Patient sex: F
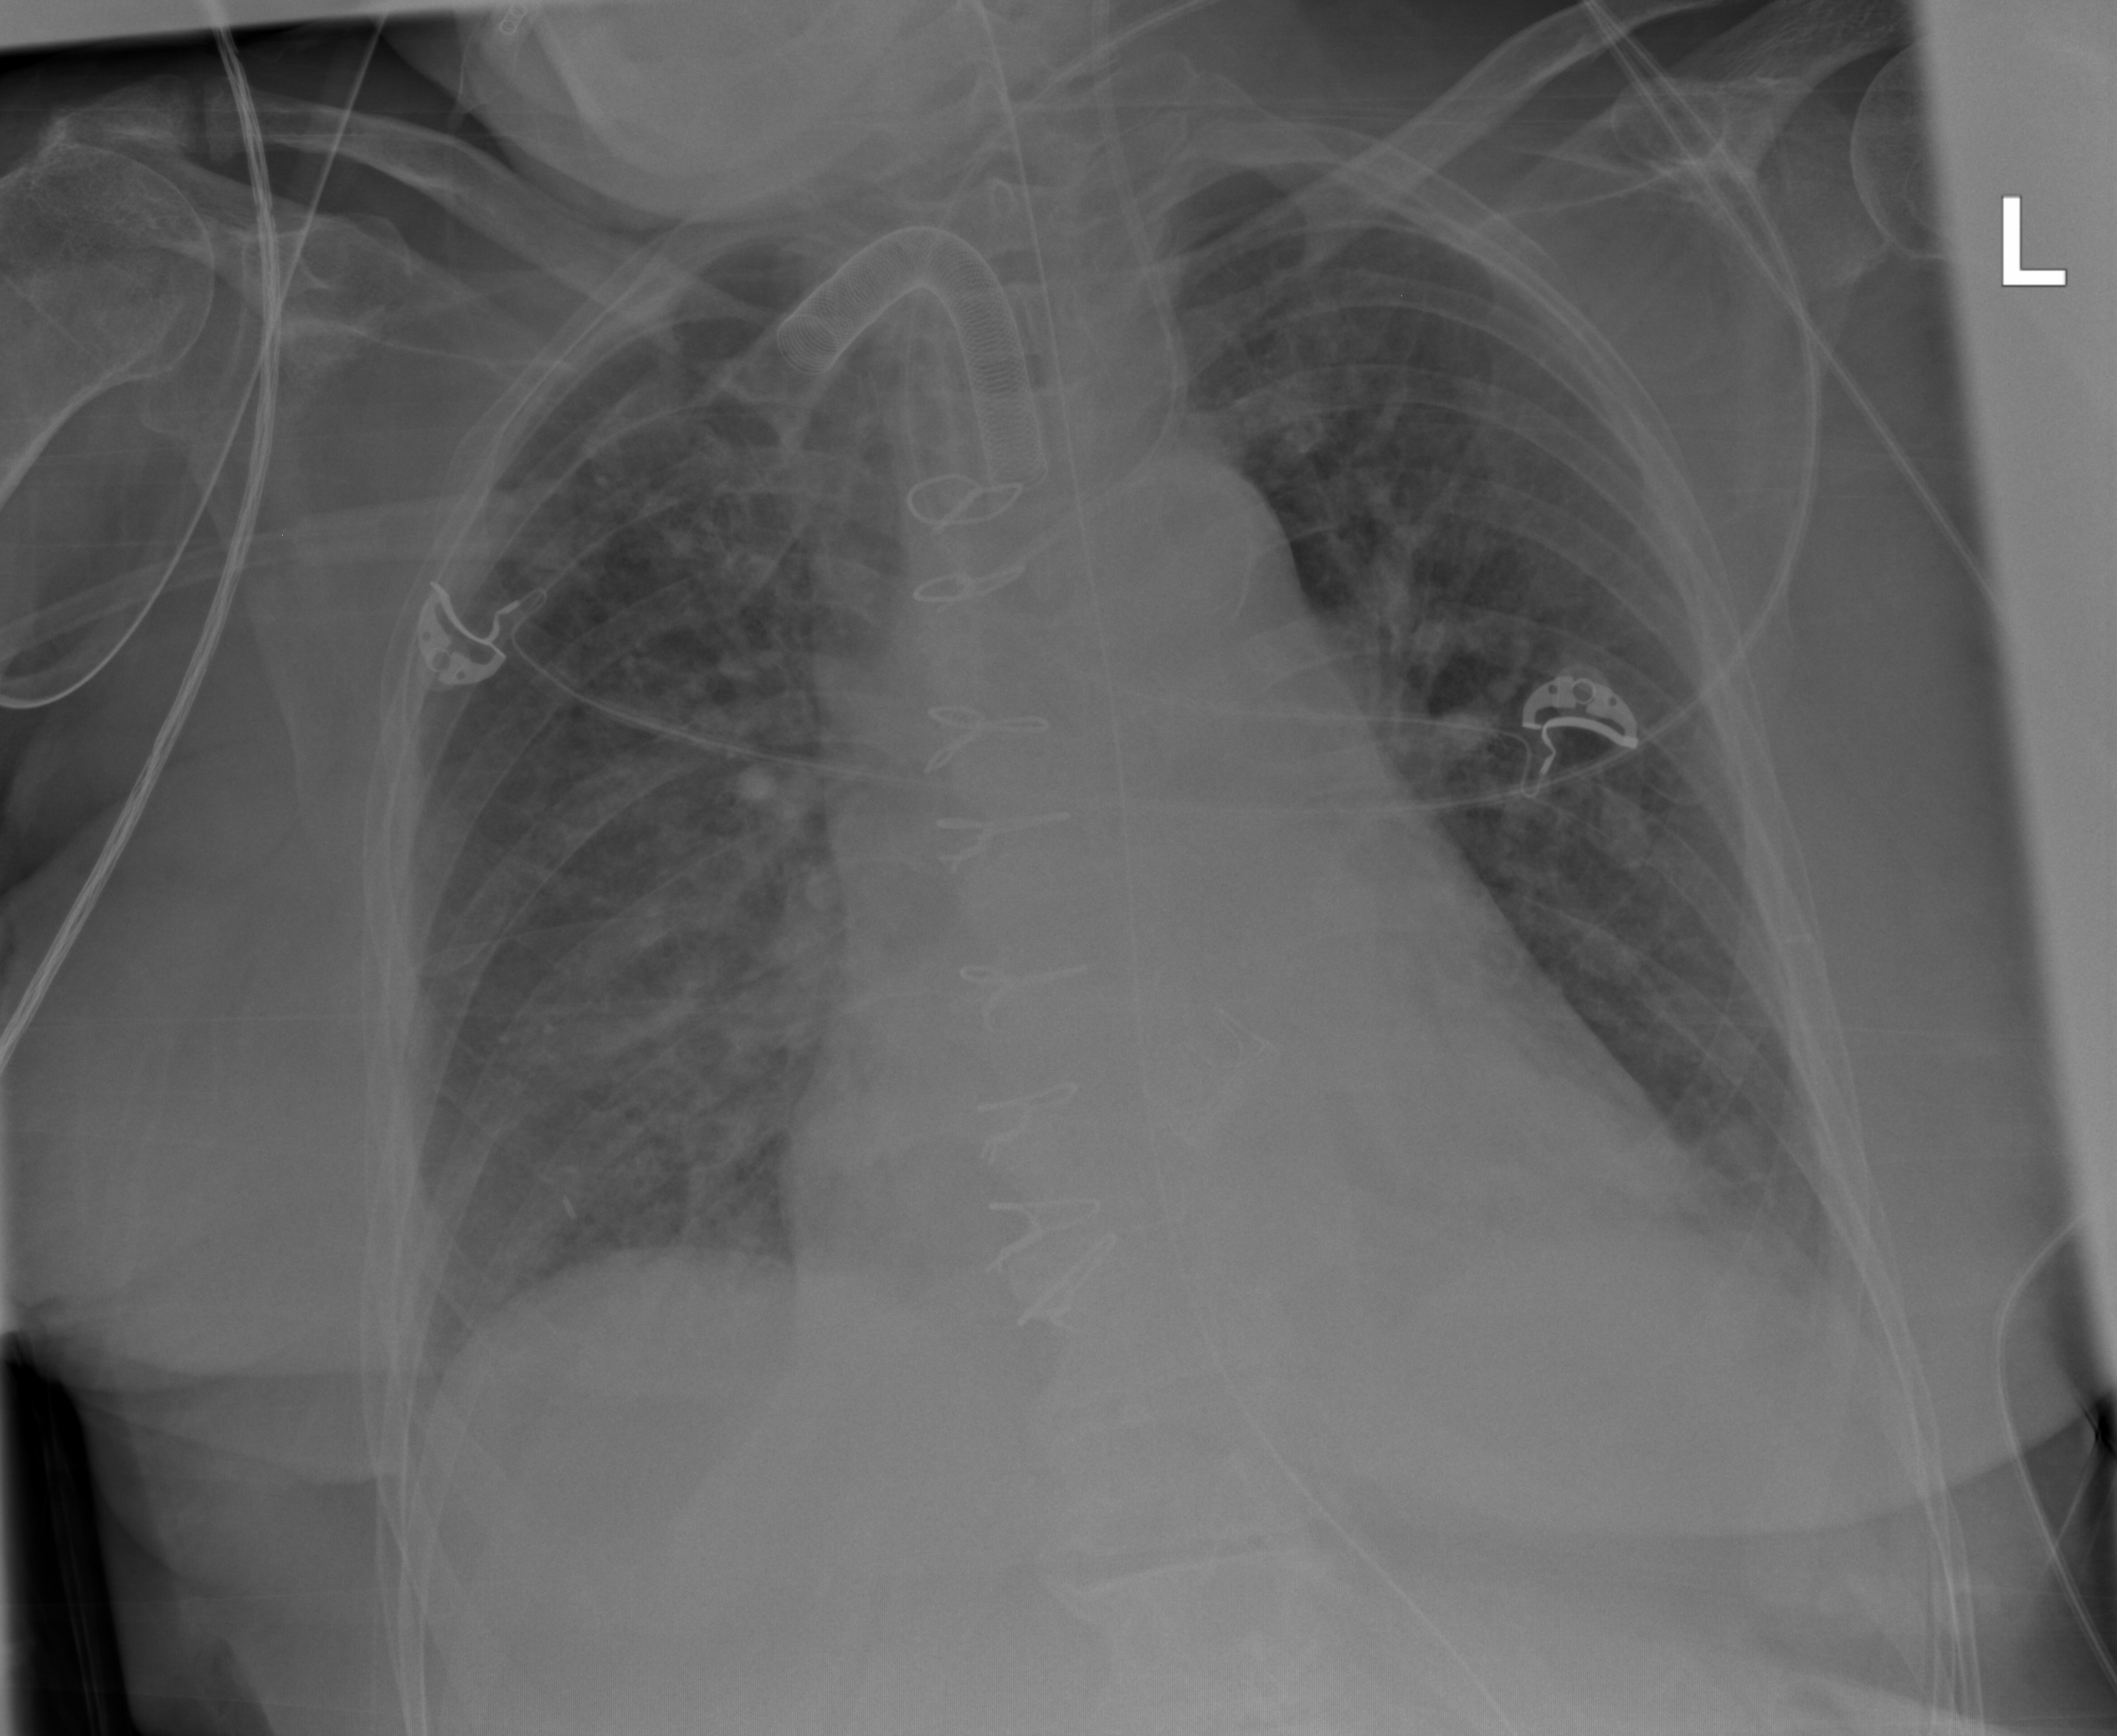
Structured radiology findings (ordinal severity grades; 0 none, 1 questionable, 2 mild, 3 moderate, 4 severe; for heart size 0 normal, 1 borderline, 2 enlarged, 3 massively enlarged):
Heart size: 2
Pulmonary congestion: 2
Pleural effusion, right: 2
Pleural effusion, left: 2
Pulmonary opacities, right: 2
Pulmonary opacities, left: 2
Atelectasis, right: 2
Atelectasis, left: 2